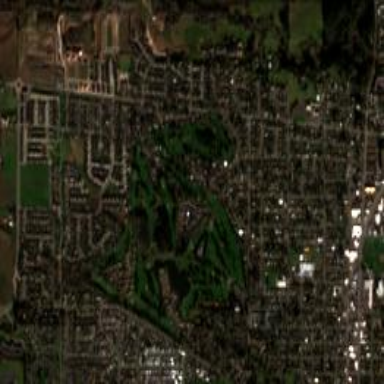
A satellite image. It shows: Golf course.